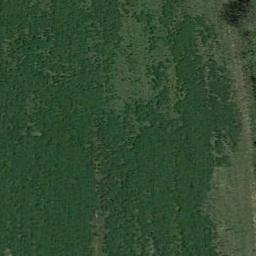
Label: meadow